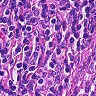
Metastatic tissue present: no